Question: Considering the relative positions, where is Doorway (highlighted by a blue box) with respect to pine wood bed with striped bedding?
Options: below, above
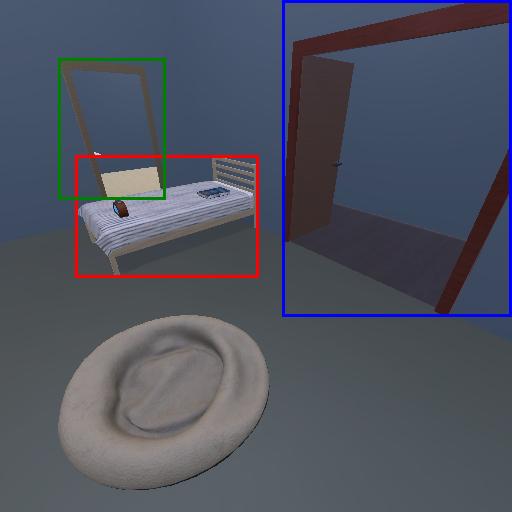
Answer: below